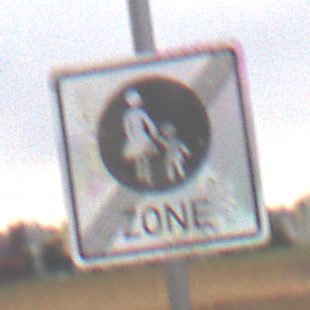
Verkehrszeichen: EndeFussgaengerzone
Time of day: Midday
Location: Outdoor (RoadRail)
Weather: Overcast
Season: NotSpecified
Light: Natural